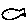
Label: fish